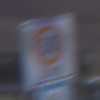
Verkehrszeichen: BeginnZone30
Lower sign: SackgasseRadverkehrDurchlaessig
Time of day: Dusk
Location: Outdoor (Nature)
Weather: Clear
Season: NotSpecified
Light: Natural